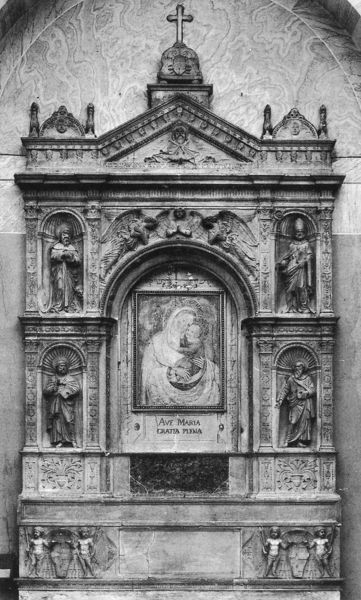
Titel: Ehemaliges Hochaltar-Tabernakel
Künstler: Andrea Bregno
Standort: Rom, S. Maria del Popolo (EU - I - Latium)
Schlagwörter: gemälde, mann, menschen, holz, marmor, männer, schmuck, säulen, wand, schädel, stein, bild, kirche, kind, mutter, engel, putto, relief, schrift, bogen, giebel, baby, figuren, rundbogen, bildhauerei, plastik, foto, knochen, nische, kreuz, jungfrau, schwarzweiß, beten, altar, wappen, skulpturen, gruft, grab, jesus, rundbögen, kapelle, heiliger, könige, heilige, putten, maria, madonna, mutter gottes, putti, stei, grabmal, mamor, geburt, säugling, triumphbogen, gottesmutter, tympanon, nischen, grabmahl, jesuskind, epitaph, apostel, männe, ave maria, unsere liebe frau, heilige maria, sthen, kindchen, madonna mit dem kind, zugchristlich, ttiumphbogen, goldenes dreieck, gottesgebärerin, maria von nazaret